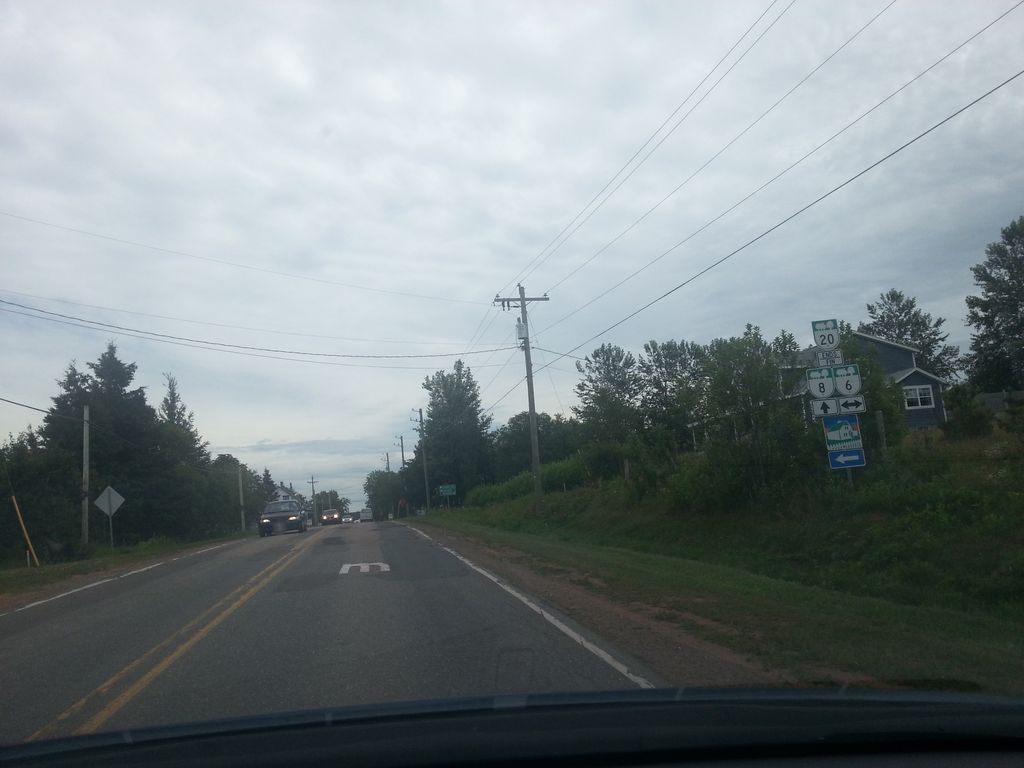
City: charlottetown